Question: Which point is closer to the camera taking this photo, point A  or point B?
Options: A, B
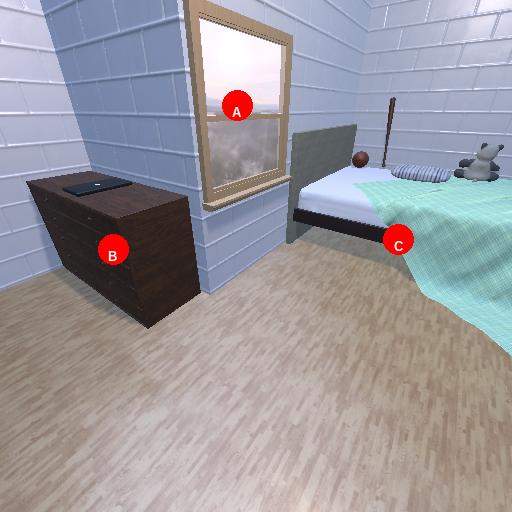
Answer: A